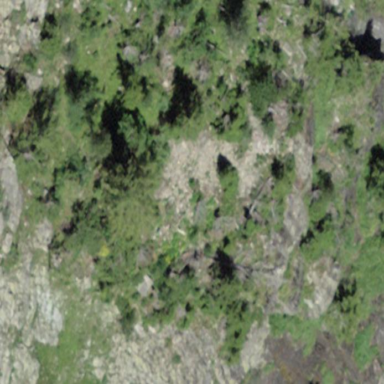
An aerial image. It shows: Forest dominated by needle-leaved trees.